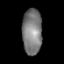
Tissue: prostate
Cell type: Epithelial cells
Senescence score: 0.6959
Nuclear area (px): 878
Mean DAPI intensity: 123.808